Question: So I have been trying to load a Particle effect file to libgdx and im getting a file not found exception.
Heres my code:
'''
particleEffect = new ParticleEffect();
particleEffect.load(Gdx.files.internal("bin/emiter.pahh"),Gdx.files.internal("bin/untitled.png"));
'''
Heres how my folders look
:
And heres the error:
'''
Exception in thread "LWJGL Application" com.badlogic.gdx.utils.GdxRuntimeException: com.badlogic.gdx.utils.GdxRuntimeException: Couldn't load file: bin/untitled.png/Untitled.png
at com.badlogic.gdx.backends.lwjgl.LwjglApplication$1.run(LwjglApplication.java:107)
Caused by: com.badlogic.gdx.utils.GdxRuntimeException: Couldn't load file: bin/untitled.png/Untitled.png
at com.badlogic.gdx.graphics.Pixmap.<init>(Pixmap.java:140)
at com.badlogic.gdx.graphics.glutils.FileTextureData.prepare(FileTextureData.java:64)
at com.badlogic.gdx.graphics.Texture.load(Texture.java:175)
at com.badlogic.gdx.graphics.Texture.create(Texture.java:159)
at com.badlogic.gdx.graphics.Texture.<init>(Texture.java:133)
at com.badlogic.gdx.graphics.Texture.<init>(Texture.java:126)
at com.badlogic.gdx.graphics.g2d.ParticleEffect.loadTexture(ParticleEffect.java:195)
at com.badlogic.gdx.graphics.g2d.ParticleEffect.loadEmitterImages(ParticleEffect.java:190)
at com.badlogic.gdx.graphics.g2d.ParticleEffect.load(ParticleEffect.java:138)
at com.me.mygdxgame.MyGdxGame.create(MyGdxGame.java:124)
at com.badlogic.gdx.backends.lwjgl.LwjglApplication.mainLoop(LwjglApplication.java:121)
at com.badlogic.gdx.backends.lwjgl.LwjglApplication$1.run(LwjglApplication.java:104)
Caused by: com.badlogic.gdx.utils.GdxRuntimeException: File not found: bin\untitled.png\Untitled.png (Internal)
at com.badlogic.gdx.files.FileHandle.read(FileHandle.java:127)
at com.badlogic.gdx.files.FileHandle.length(FileHandle.java:566)
at com.badlogic.gdx.files.FileHandle.readBytes(FileHandle.java:215)
at com.badlogic.gdx.graphics.Pixmap.<init>(Pixmap.java:137)
... 11 more
'''
What could be the problem?
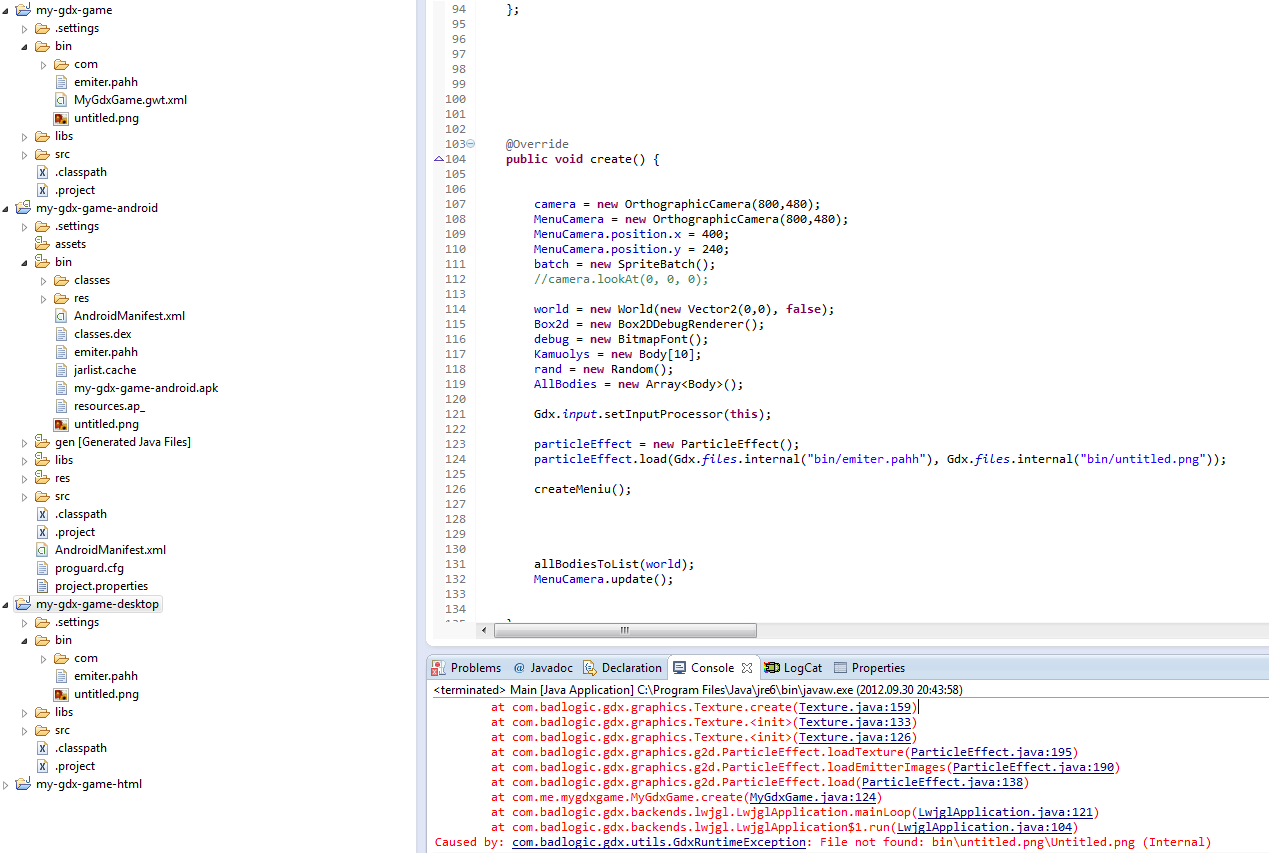
Answer: You have the file path as: "assets/emiter.phh"
It should be: "assets/emiter.pahh" according to your picture.
Edit:
I looked at your revised error message:
'''
Exception in thread "LWJGL Application" com.badlogic.gdx.utils.GdxRuntimeException: com.badlogic.gdx.utils.GdxRuntimeException: File not found: assets\emiter.pahh (Internal)
at com.badlogic.gdx.backends.lwjgl.LwjglApplication$1.run(LwjglApplication.java:107)
Caused by: com.badlogic.gdx.utils.GdxRuntimeException: File not found: assets\emiter.aphh (Internal)
'''
The fact the name has changed in the middle of a stack trace baffles my mind...
'''
"File not found: assets\emiter.pahh (Internal)"
"File not found: assets\emiter.aphh (Internal)"
'''
Are you sure you have named it correctly because the error is originating from libGDX's filehandle. Also, is the file being placed into the 'bin' folder of the project you are running? You should be able to see the file in 'my-gdx-game/bin/emitter.pahh'.
Also, have to tried running the ParticleEmitterTest in the libGDX test project?
Edit2:
You'll need to change these two lines from:
'''
particleEffect = new ParticleEffect();
particleEffect.load(Gdx.files.internal("bin/emiter.pahh"),
Gdx.files.internal("bin/untitled.png"));
'''
to:
'''
particleEffect = new ParticleEffect();
particleEffect.load(Gdx.files.internal("bin/emiter.pahh"),
Gdx.files.internal("bin"));
'''
I believe the path for the image is defined inside the emiter file :).